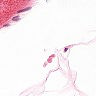
Metastatic tissue present: no